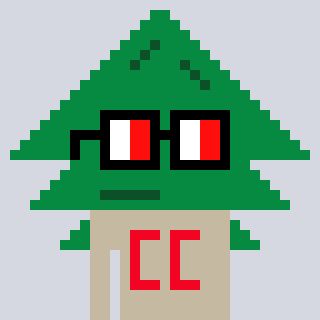
a pixel art character with square glasses with black frames and red eyes, a fir-shaped head and a bege-colored body on a cool background